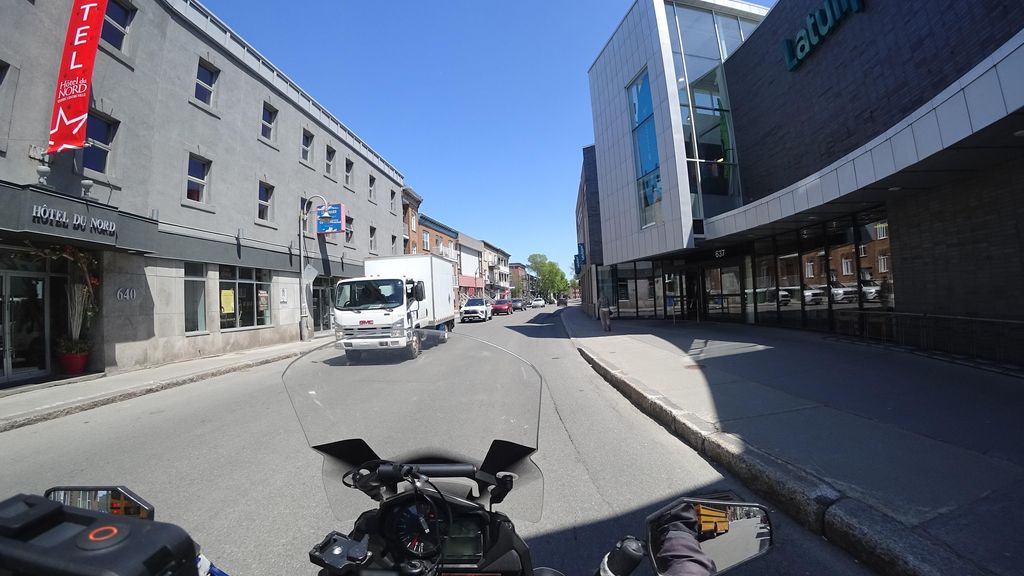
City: quebec_city